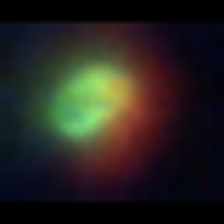
Taxon: NanoPlankton
Group: Other